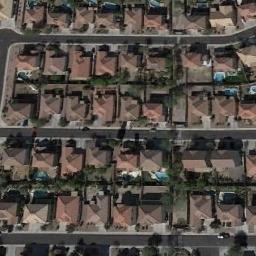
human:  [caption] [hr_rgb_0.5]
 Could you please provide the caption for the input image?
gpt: The dense residential is next to the road and some trees .

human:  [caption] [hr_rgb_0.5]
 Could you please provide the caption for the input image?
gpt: A dense residential area has lots of houses arranged neatly and some of houses have pools .

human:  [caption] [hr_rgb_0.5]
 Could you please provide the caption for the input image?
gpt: There are many roads and neatly arranged houses and trees in densely populated areas .

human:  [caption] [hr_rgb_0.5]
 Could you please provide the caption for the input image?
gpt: The residential area is ringed by several roads .

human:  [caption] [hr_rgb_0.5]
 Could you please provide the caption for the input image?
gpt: There are many brown buildings arranged neatly on dense residential area .